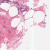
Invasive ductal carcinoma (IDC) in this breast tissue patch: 0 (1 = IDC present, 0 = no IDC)